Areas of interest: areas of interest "Chai Wan Park Tennis Court"
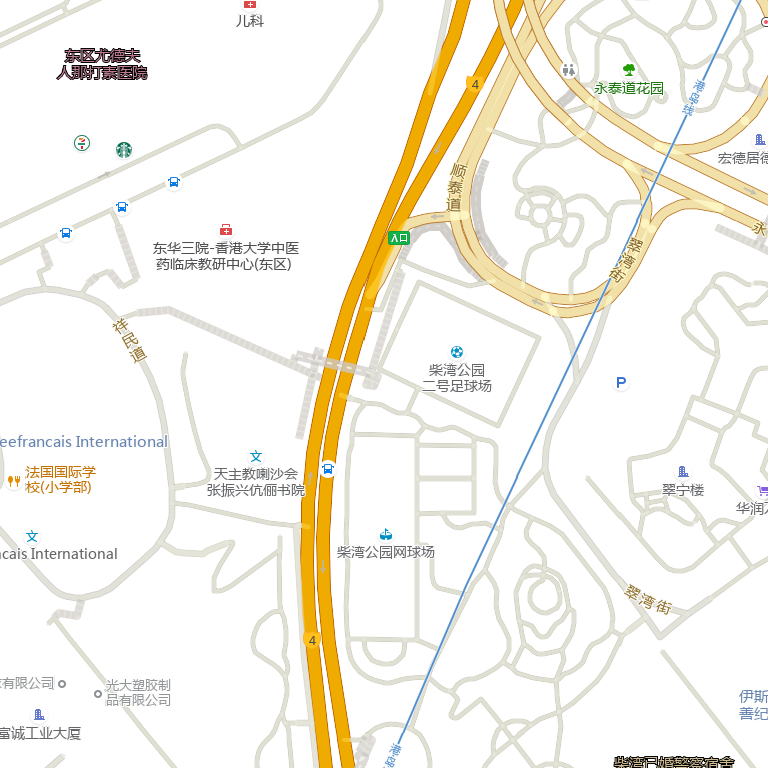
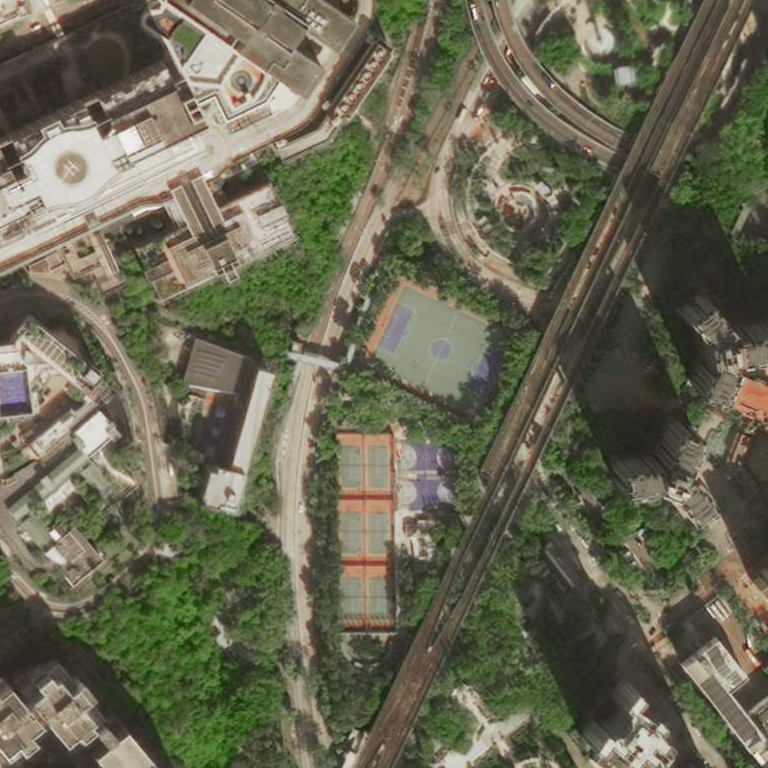